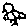
Label: bird